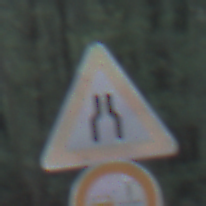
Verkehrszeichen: VerengteFahrbahn
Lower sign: VerbotUeberholenEinspurigeFahrzeuge
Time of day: SunriseSunset
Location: Outdoor (Nature)
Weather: NotSpecified
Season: Autumn
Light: Natural